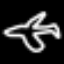
Label: airplane